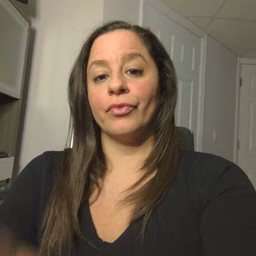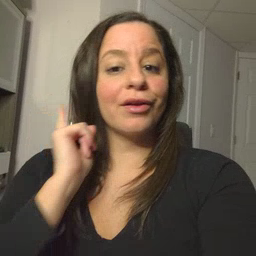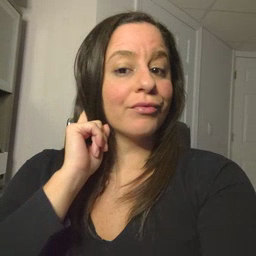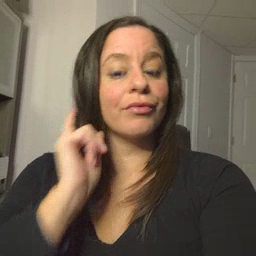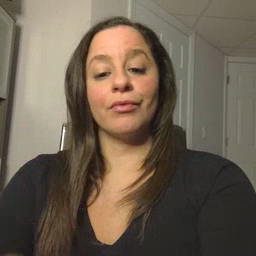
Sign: ear